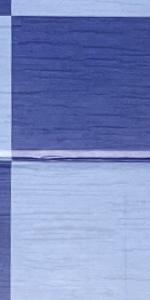
Label: Empty